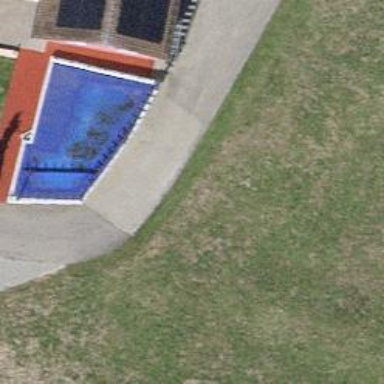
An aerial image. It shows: Swimming pool located in leisure land.